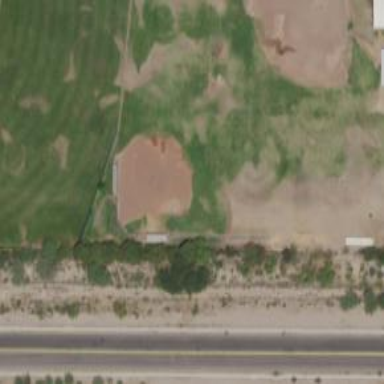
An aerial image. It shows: Softball pitch for leisure land activities.